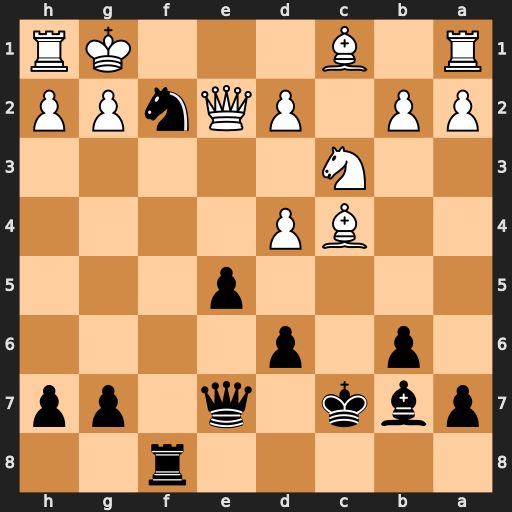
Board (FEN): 5r2/pbk1q1pp/1p1p4/4p3/2BP4/2N5/PP1PQnPP/R1B3KR
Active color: b
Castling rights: -
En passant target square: -
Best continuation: Qg5 Qxf2 Rxf2 Kxf2 Qxg2+ Ke1 Qxh1+